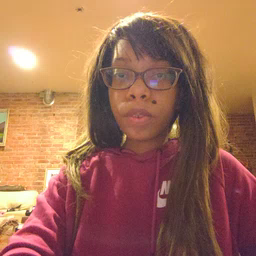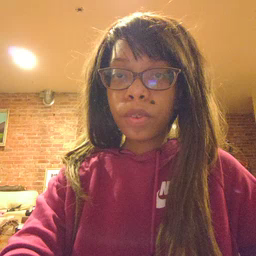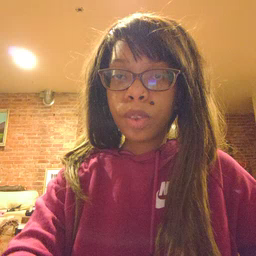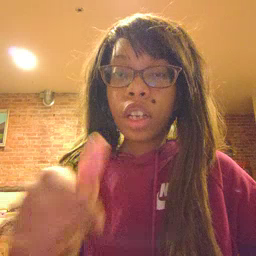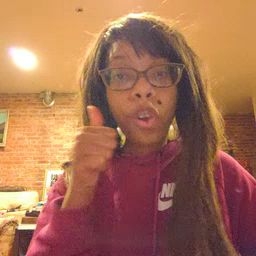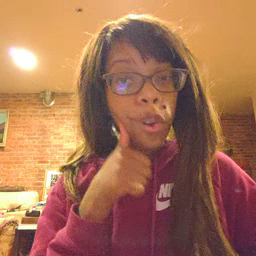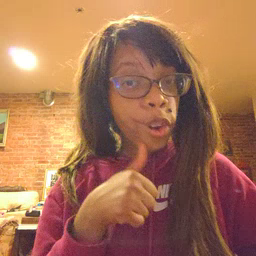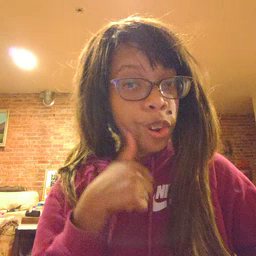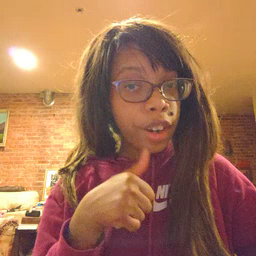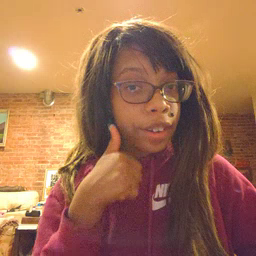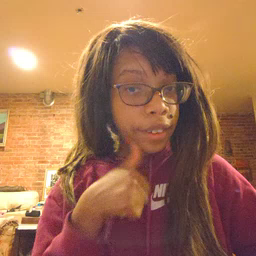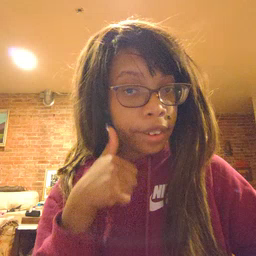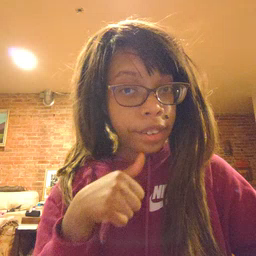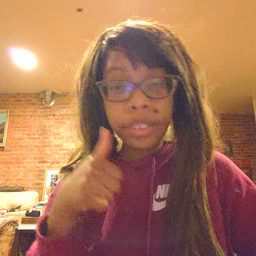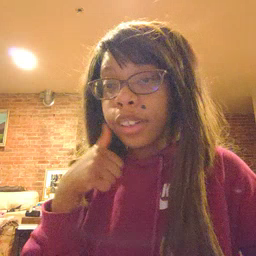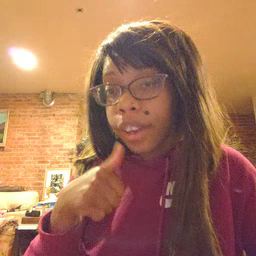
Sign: girl